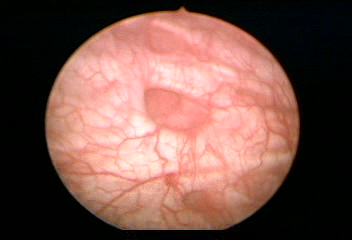
Modality: WLC
Class: Normal mucosa
Bladder cancer association: No